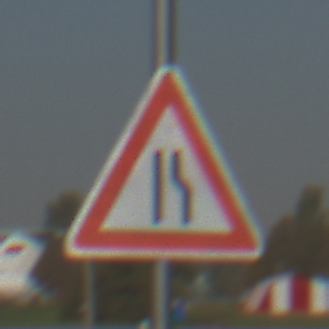
Verkehrszeichen: EinseitigVerengteFahrbahnRechts
Umgebung: Outdoor, Special
Tageszeit: MorningAfternoon
Wetter: Clear
Licht: Natural
Jahreszeit: NotSpecified
Kontrast: HighContrast